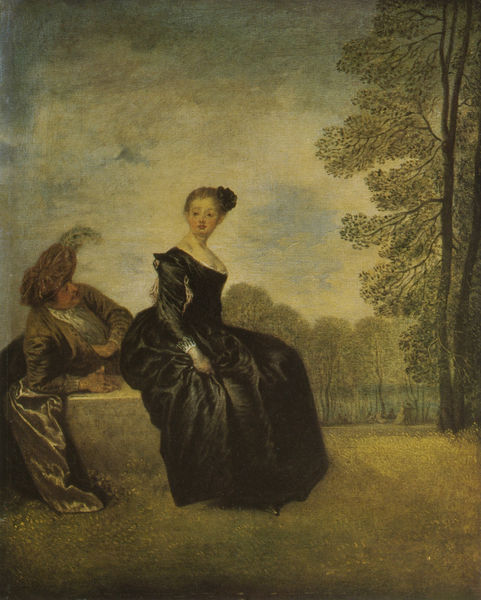
Titel: La bodeuse, Die Schmollende
Künstler: Antoine Watteau
Standort: Leningrad
Institution: Musée de l'Ermitage
Schlagwörter: baum, blau, blätter, dunkel, feder, gemälde, gewitter, hand, himmel, mann, wasser, weiß, wolken, baumstämme, bäume, fluss, gelb, grün, landschaft, menschen, mädchen, see, sitzen, abend, ausschnitt, blume, busen, frankreich, frau, haar, hut, kleid, licht, orange, schwarz, blick, dame, gras, park, rasen, wiese, wolke, fächer, schleife, hemd, mütze, falten, haarschmuck, samt, sockel, spitze, stein, herr, portrait, porträt, öl, bach, horizont, natur, stamm, sonne, gewand, gold, haare, mantel, stoff, paar, blatt, dekoltee, rokoko, seide, wald, garten, federhut, unterhaltung, mauer, bank, lehnen, stämme, robe, hochsteckfrisur, liegend, spaziergang, draußen, knien, manschette, schuh, brokat, himme, barett, dekolltee, watteau, gattin, turban, wittwe, werben, aussenraum, kavalier, kupplerin, raffen, gemahl, umwerben, haarblume, nstur, dfsg, otik, sdgf, 1650